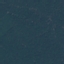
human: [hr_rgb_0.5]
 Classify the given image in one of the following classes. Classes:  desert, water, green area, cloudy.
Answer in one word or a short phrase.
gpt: green area